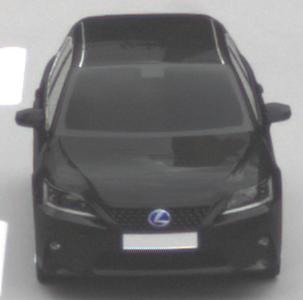
Make: Lexus
Model: CT 200h
Detailed model: CT (A10)
Model produced from: 2014/03
Model produced until: 2017/10
Doors: 5
Color: black
Road condition: dry road
Daytime: morning or afternoon
Contrast: low contrast